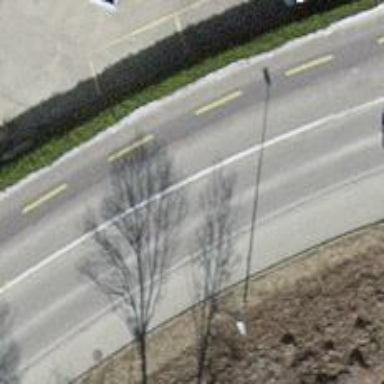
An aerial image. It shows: Asphalt road with primary highway designation. There is dedicated cycle lane on the left.